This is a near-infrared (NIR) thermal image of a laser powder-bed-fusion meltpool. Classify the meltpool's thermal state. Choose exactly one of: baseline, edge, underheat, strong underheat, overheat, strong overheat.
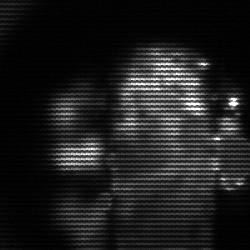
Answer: strong underheat